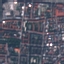
Label: Residential